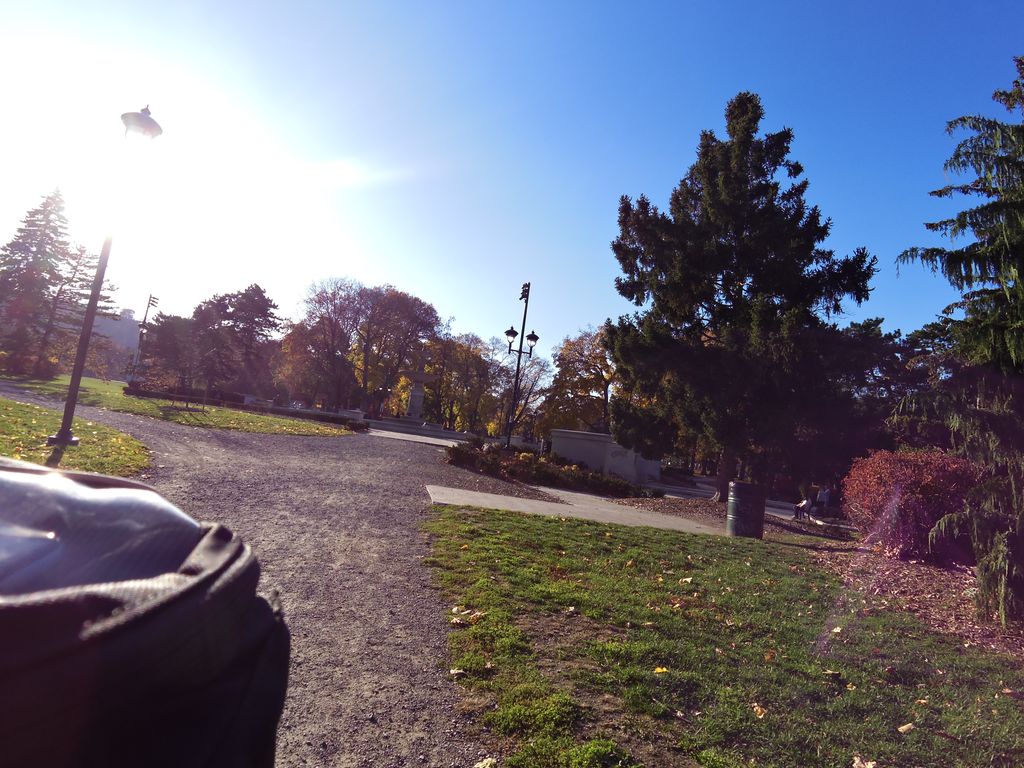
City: hamilton